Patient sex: M
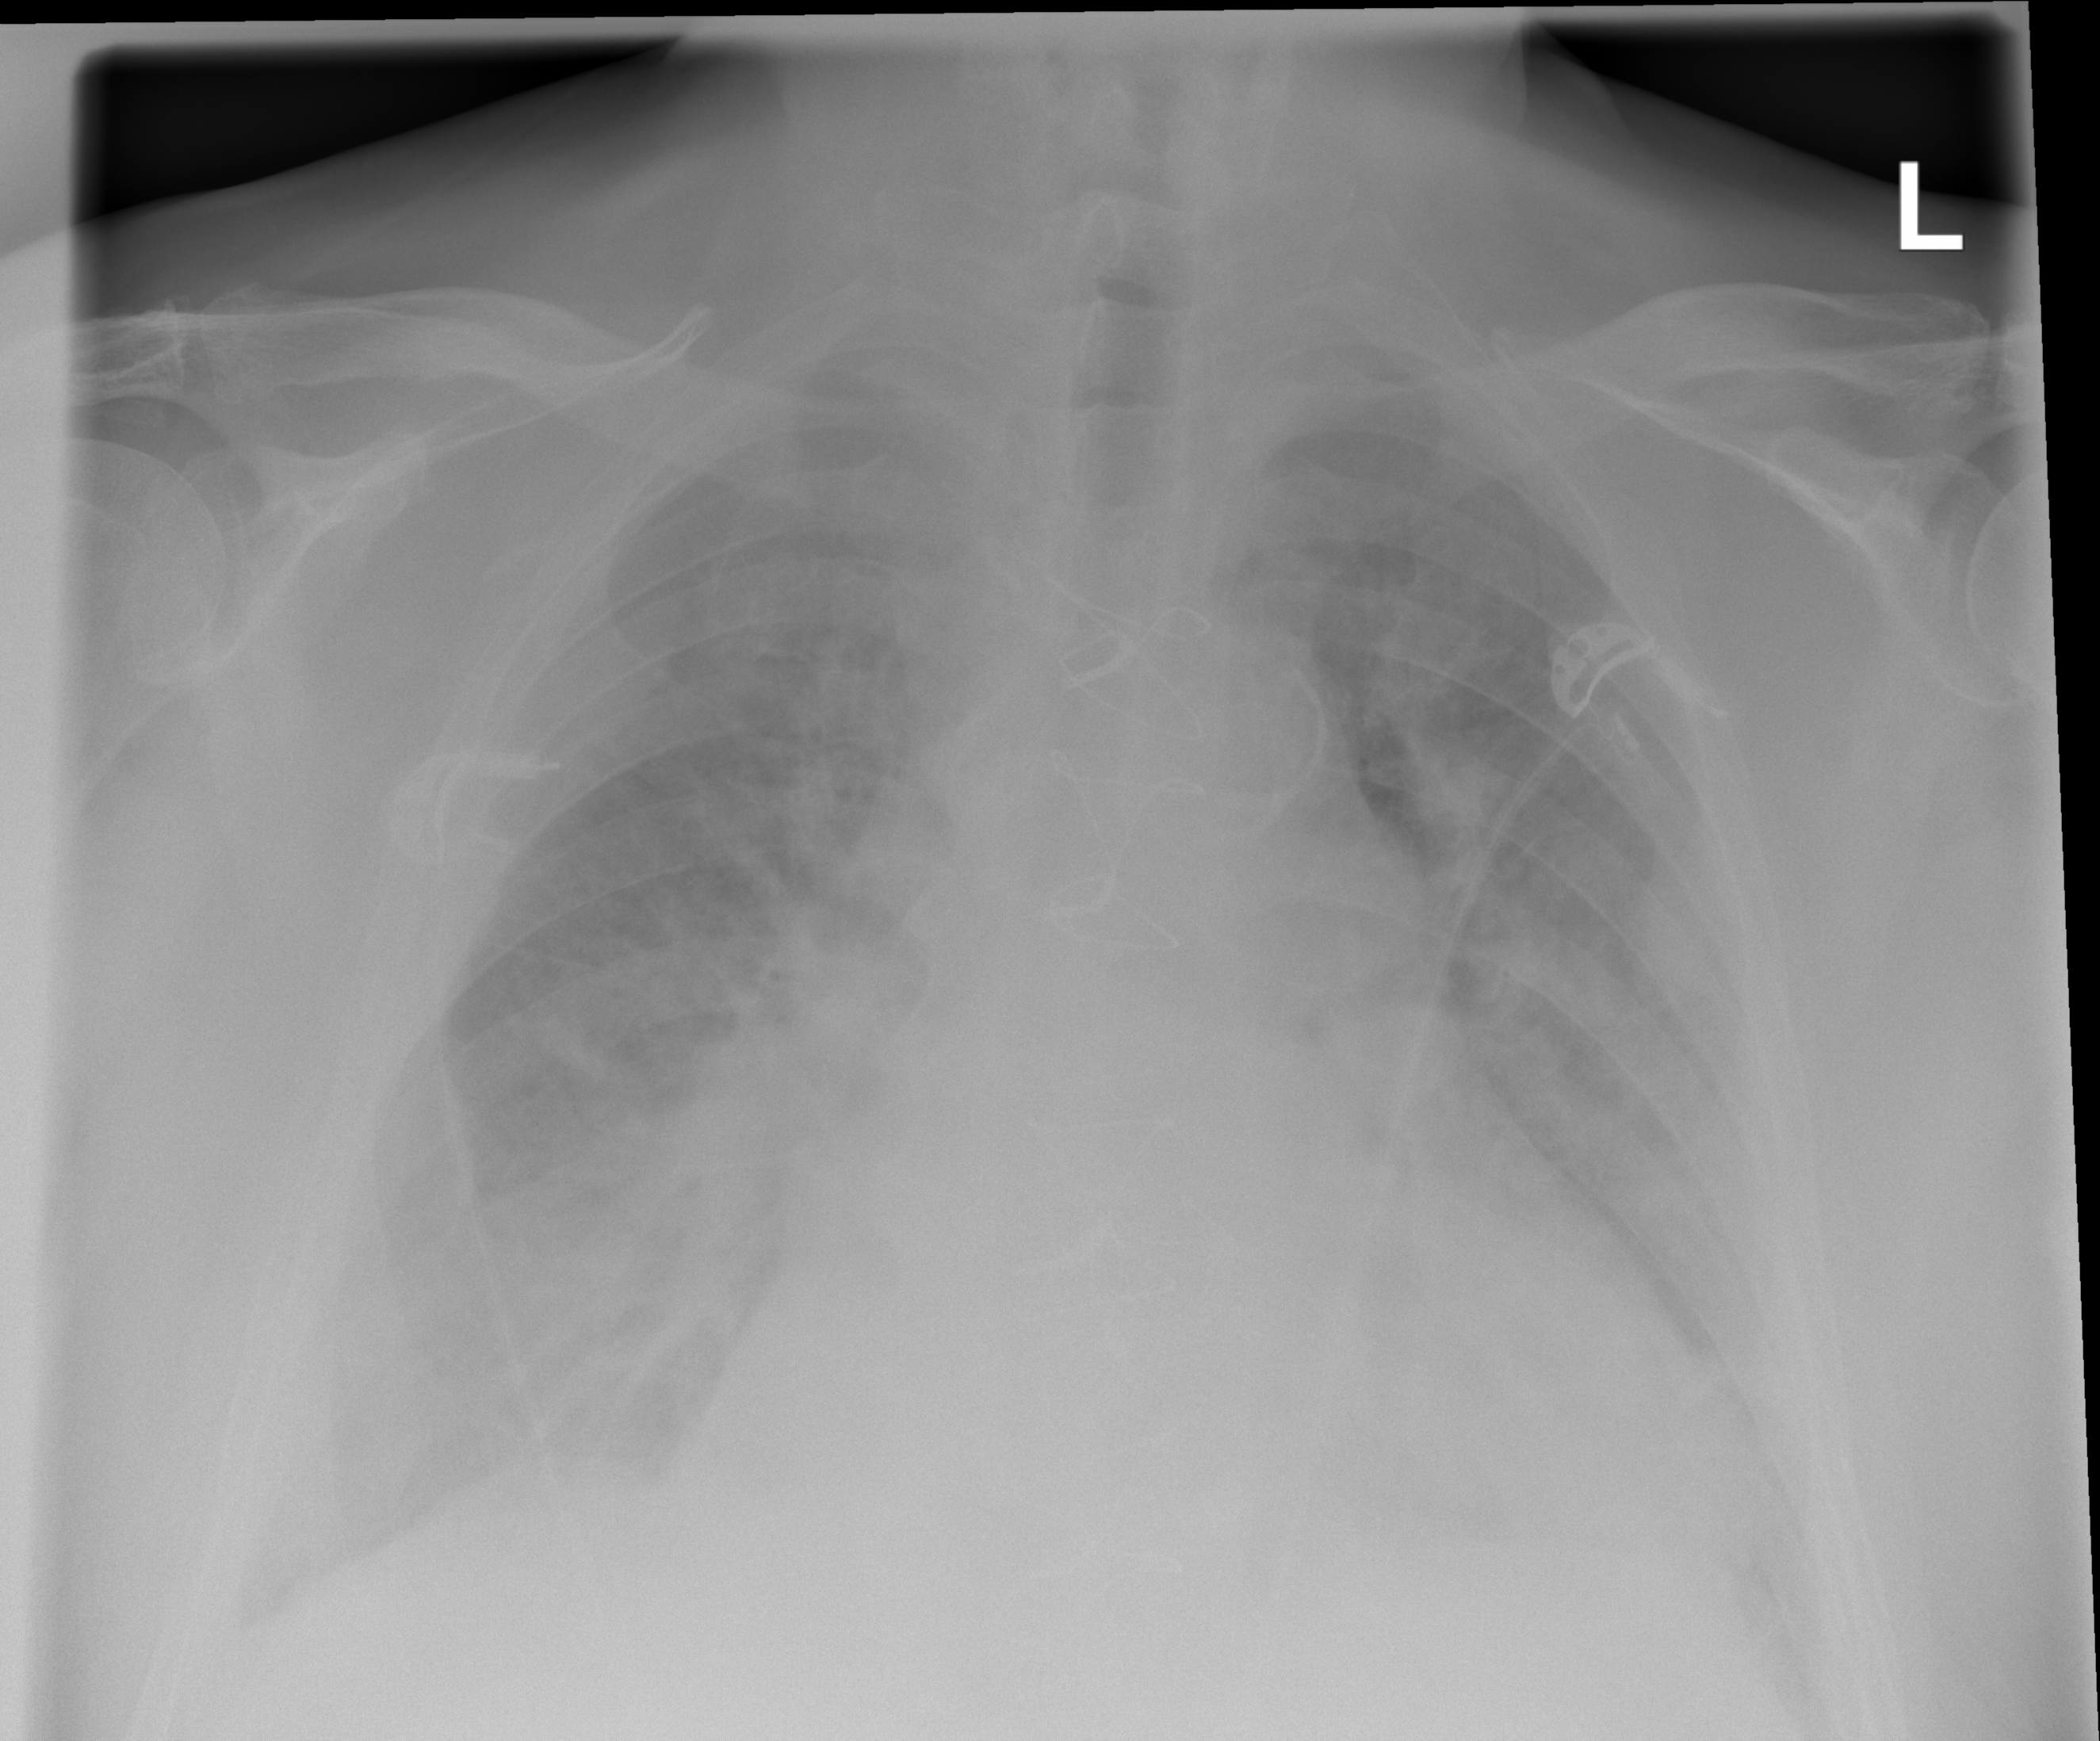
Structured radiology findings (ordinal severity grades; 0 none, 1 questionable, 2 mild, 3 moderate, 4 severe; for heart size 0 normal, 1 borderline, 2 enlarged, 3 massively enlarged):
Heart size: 3
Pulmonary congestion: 3
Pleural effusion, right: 2
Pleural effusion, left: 2
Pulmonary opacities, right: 1
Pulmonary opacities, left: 1
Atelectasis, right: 2
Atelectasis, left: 2